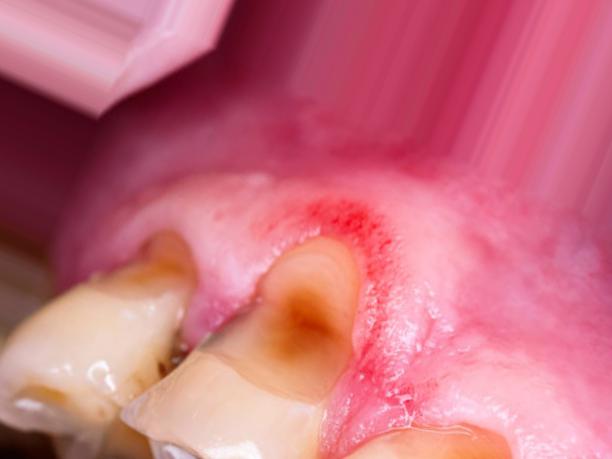
Condition: Caries